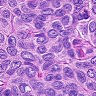
Metastatic tissue present: yes